Question: I have the following table:
'''
<table class="table table-bordered table-striped">
<thead>
<tr>
<th>Action</th>
<th>Name</th>
<th>Start Time</th>
<th>Duration</th>
</tr>
</thead>
<tbody data-bind="foreach: shiftsList">
<tr>
<td style="width: 9%">
<form>
<button style="width: 47%" class="btn btn-warning"><i class="glyphicon glyphicon-pencil"></i></button> <button style="width: 47%" class="btn btn-danger" data-bind="click: $root.deleteShift"><i class="glyphicon glyphicon-remove"></i></button>
</form>
</td>
<!-- I want to enable these three. -->
<td style="width: 31%"><input disabled="disabled" type="text" class="form-control" data-bind="value: Name"></td>
<td style="width: 30%"><input disabled="disabled" type="time" class="form-control" data-bind="value: StartTime"></td>
<td style="width: 30%"><input disabled="disabled" type="time" class="form-control" data-bind="value: Duration"></td>
<!-- I want to enable these three. -->
</tr>
</tbody>
</table>
'''
It looks like this:

I want it so that when I press the edit button of a row (pencil), the text-boxes of the row will get enabled.
How can I achieve this using Knockout?
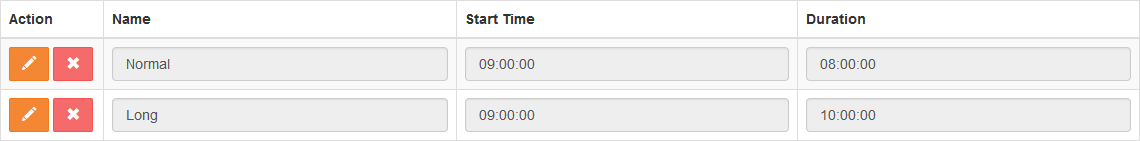
Answer: You can use knockout <URL>. Define a flag in your viewmodel that will be switched to true when user clicks the pen button.
Quick example: <URL>
'''
<input disabled="disabled" type="time"
class="form-control" data-bind="value: Duration,
enable: enabledFlag">
'''